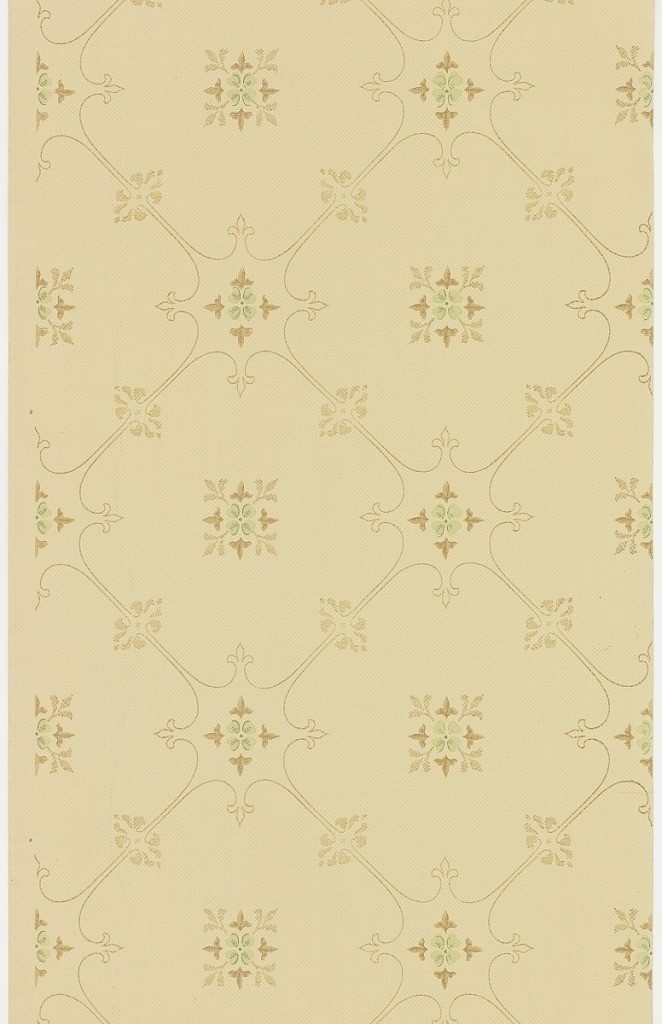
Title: Ceiling paper
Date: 1905–1915
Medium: Machine-printed paper
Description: Treelis or grid pattern with a quatrefoil motif filling the center of each grid, as well as the intersection where the four corners meet. Printed in green and brown on spotted tan ground.